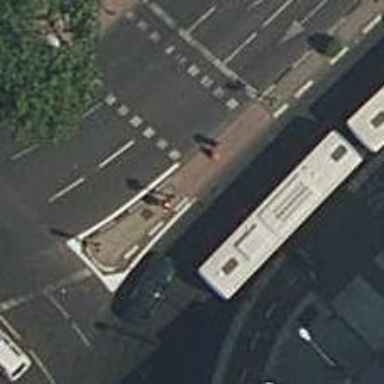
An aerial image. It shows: Kerb barrier.